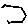
Label: hexagon